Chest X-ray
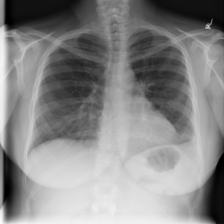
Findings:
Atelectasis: negative
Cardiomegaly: negative
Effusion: negative
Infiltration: negative
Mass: negative
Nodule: negative
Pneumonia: negative
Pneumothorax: negative
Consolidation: negative
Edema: negative
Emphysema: negative
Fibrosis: negative
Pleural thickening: negative
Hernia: negative